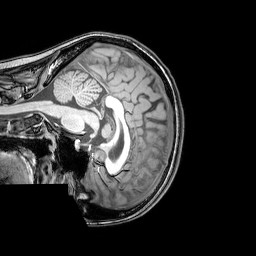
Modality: T1w
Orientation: sagittal
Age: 20
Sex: female
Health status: healthy
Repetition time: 0.081 s
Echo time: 0.037 s